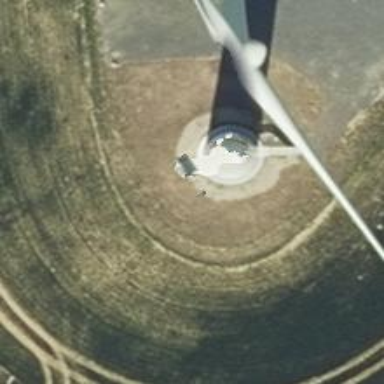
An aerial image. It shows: Wind power generator with horizontal axis wind turbine manufactured by Vestas.